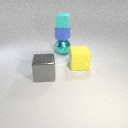
large cyan metal sphere below small blue rubber cube